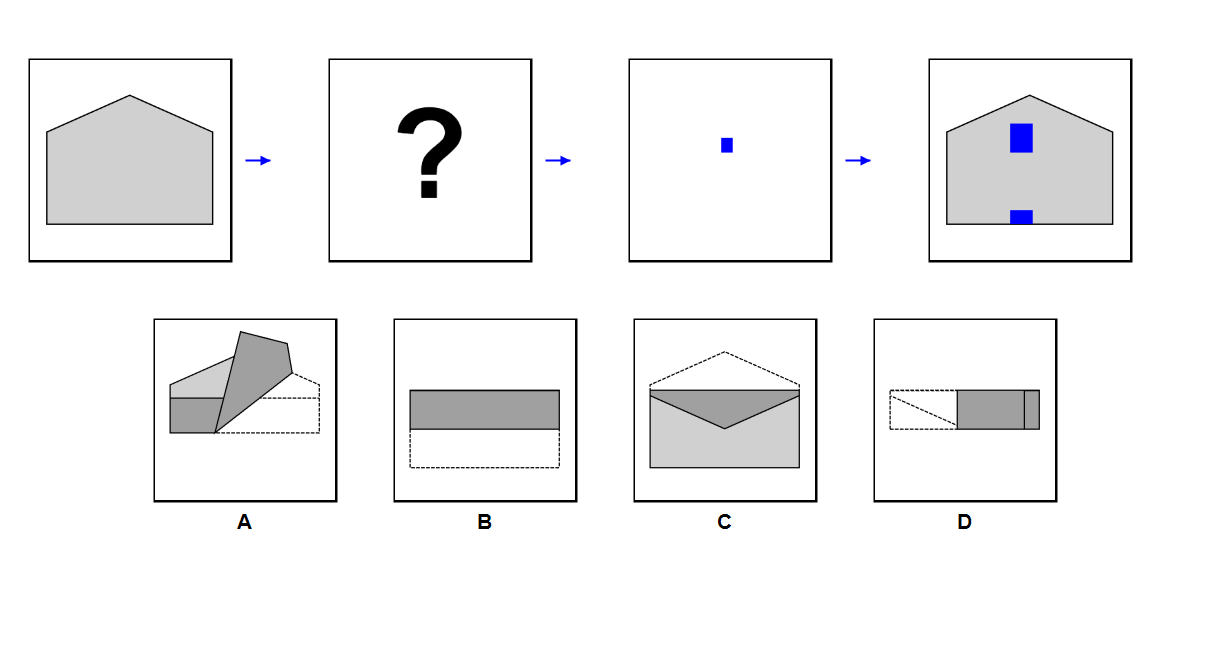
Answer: A